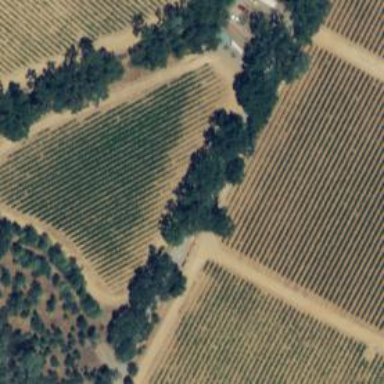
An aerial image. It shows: Vineyard growing wine grapes.